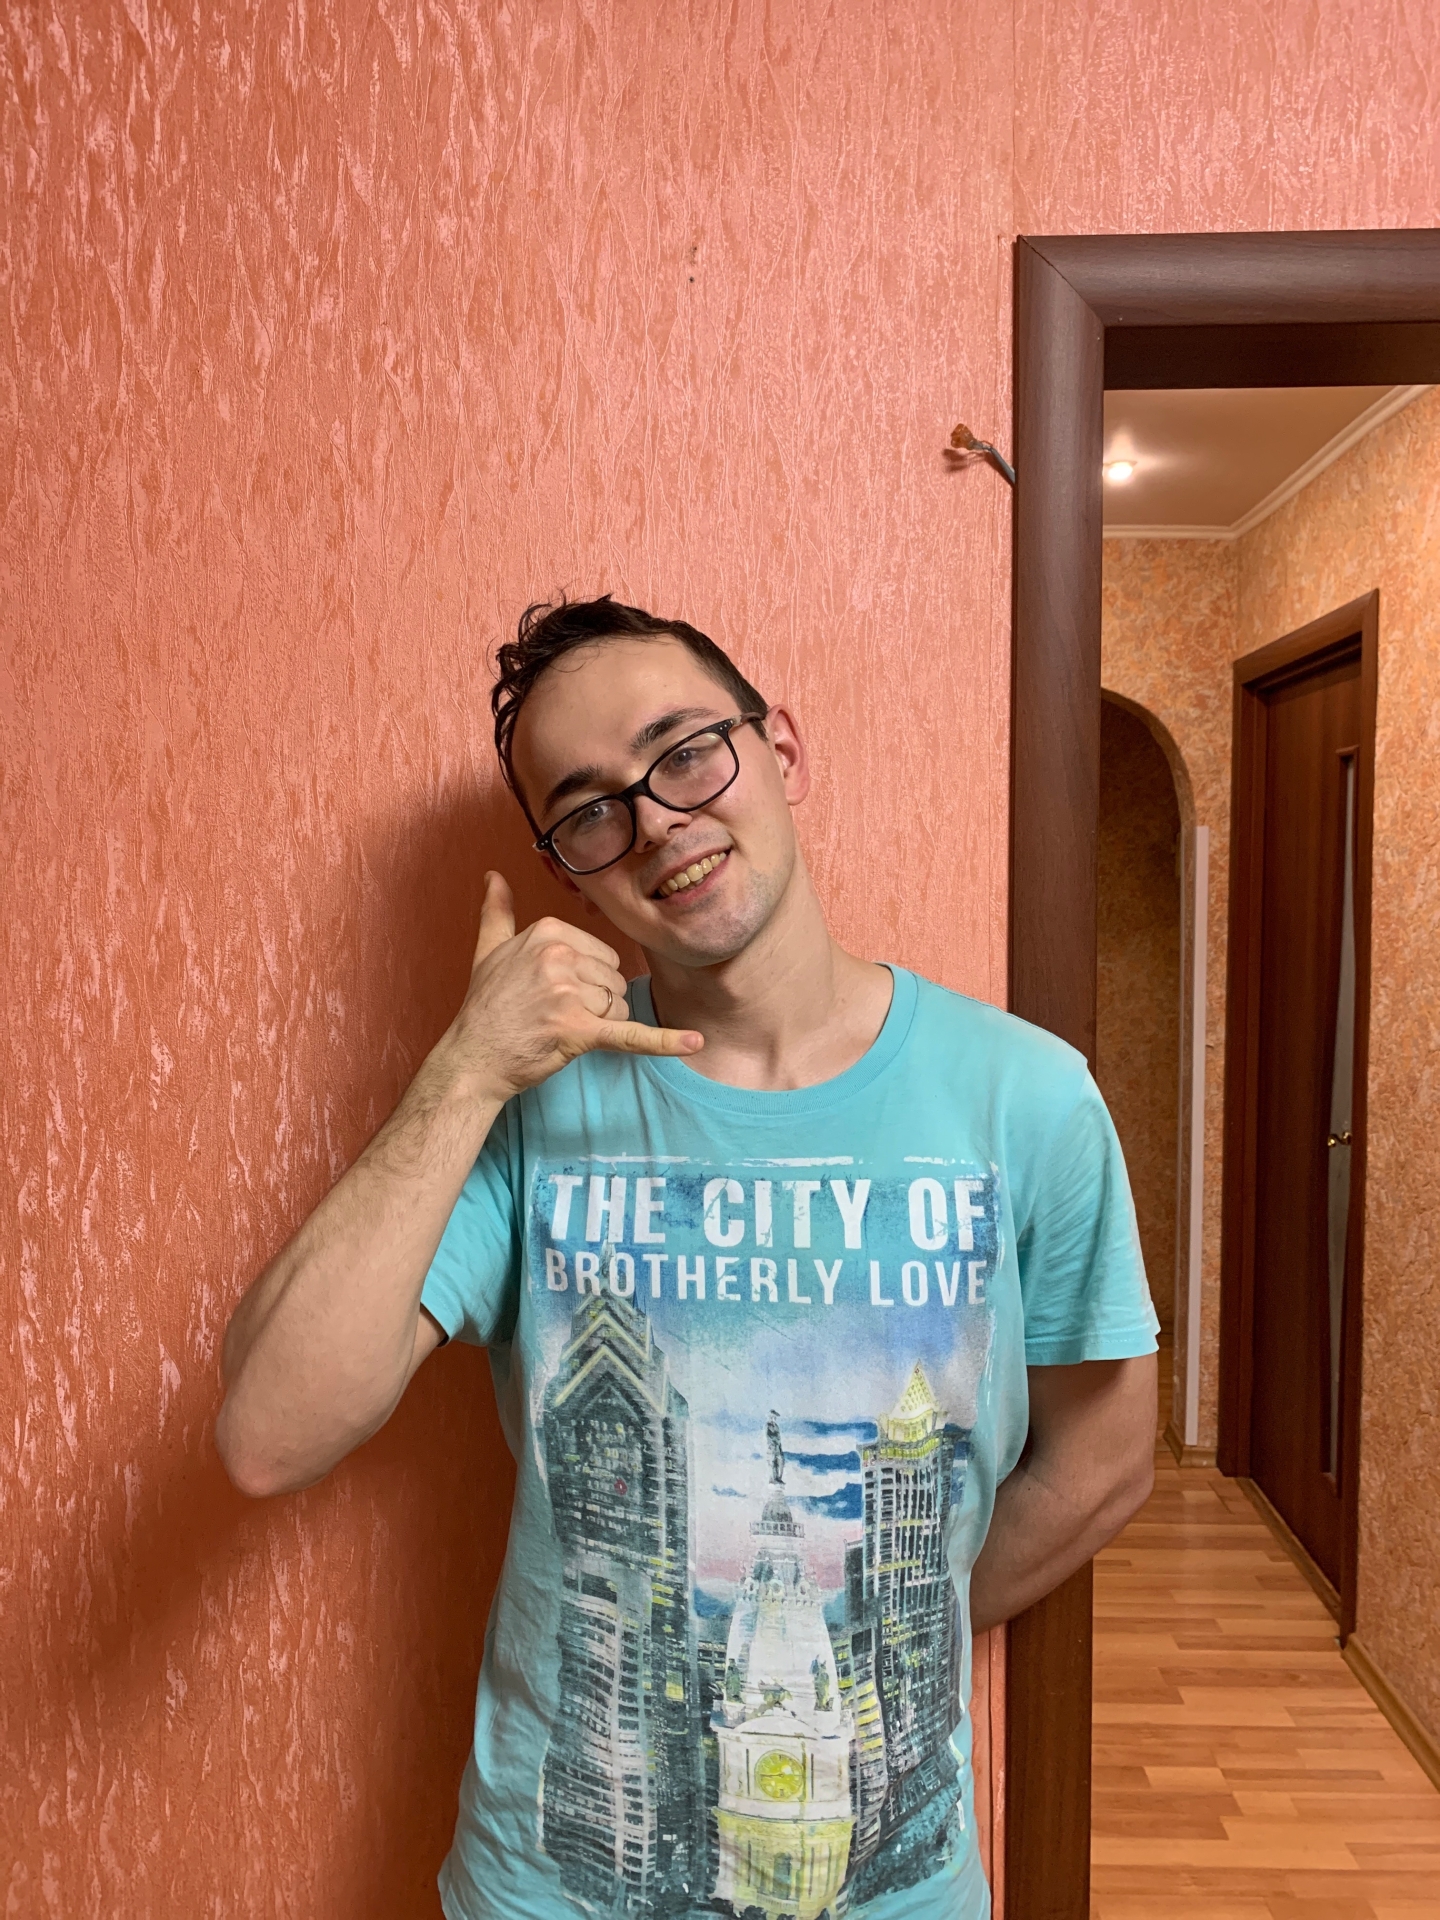
Label: clear